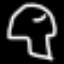
Label: mushroom